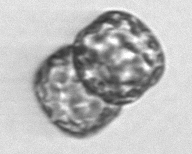
Label: Lauderia_annulata